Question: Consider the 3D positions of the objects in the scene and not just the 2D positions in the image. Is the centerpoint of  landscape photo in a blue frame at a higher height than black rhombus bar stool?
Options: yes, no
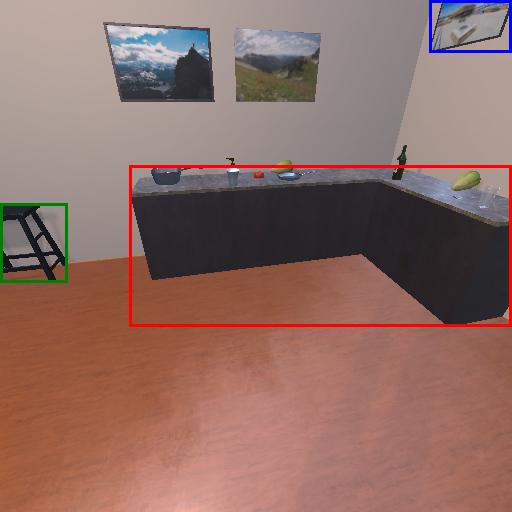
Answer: yes